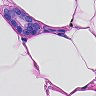
Metastatic tissue present: yes